Field crop: tomato
Growth stage: 1
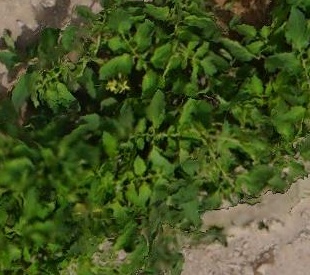
Species: tomato